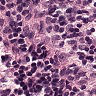
Metastatic tissue present: no